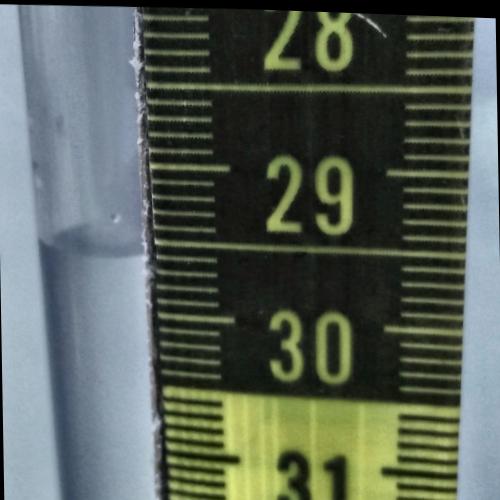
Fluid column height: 29.6 cm